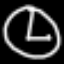
Label: clock